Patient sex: F
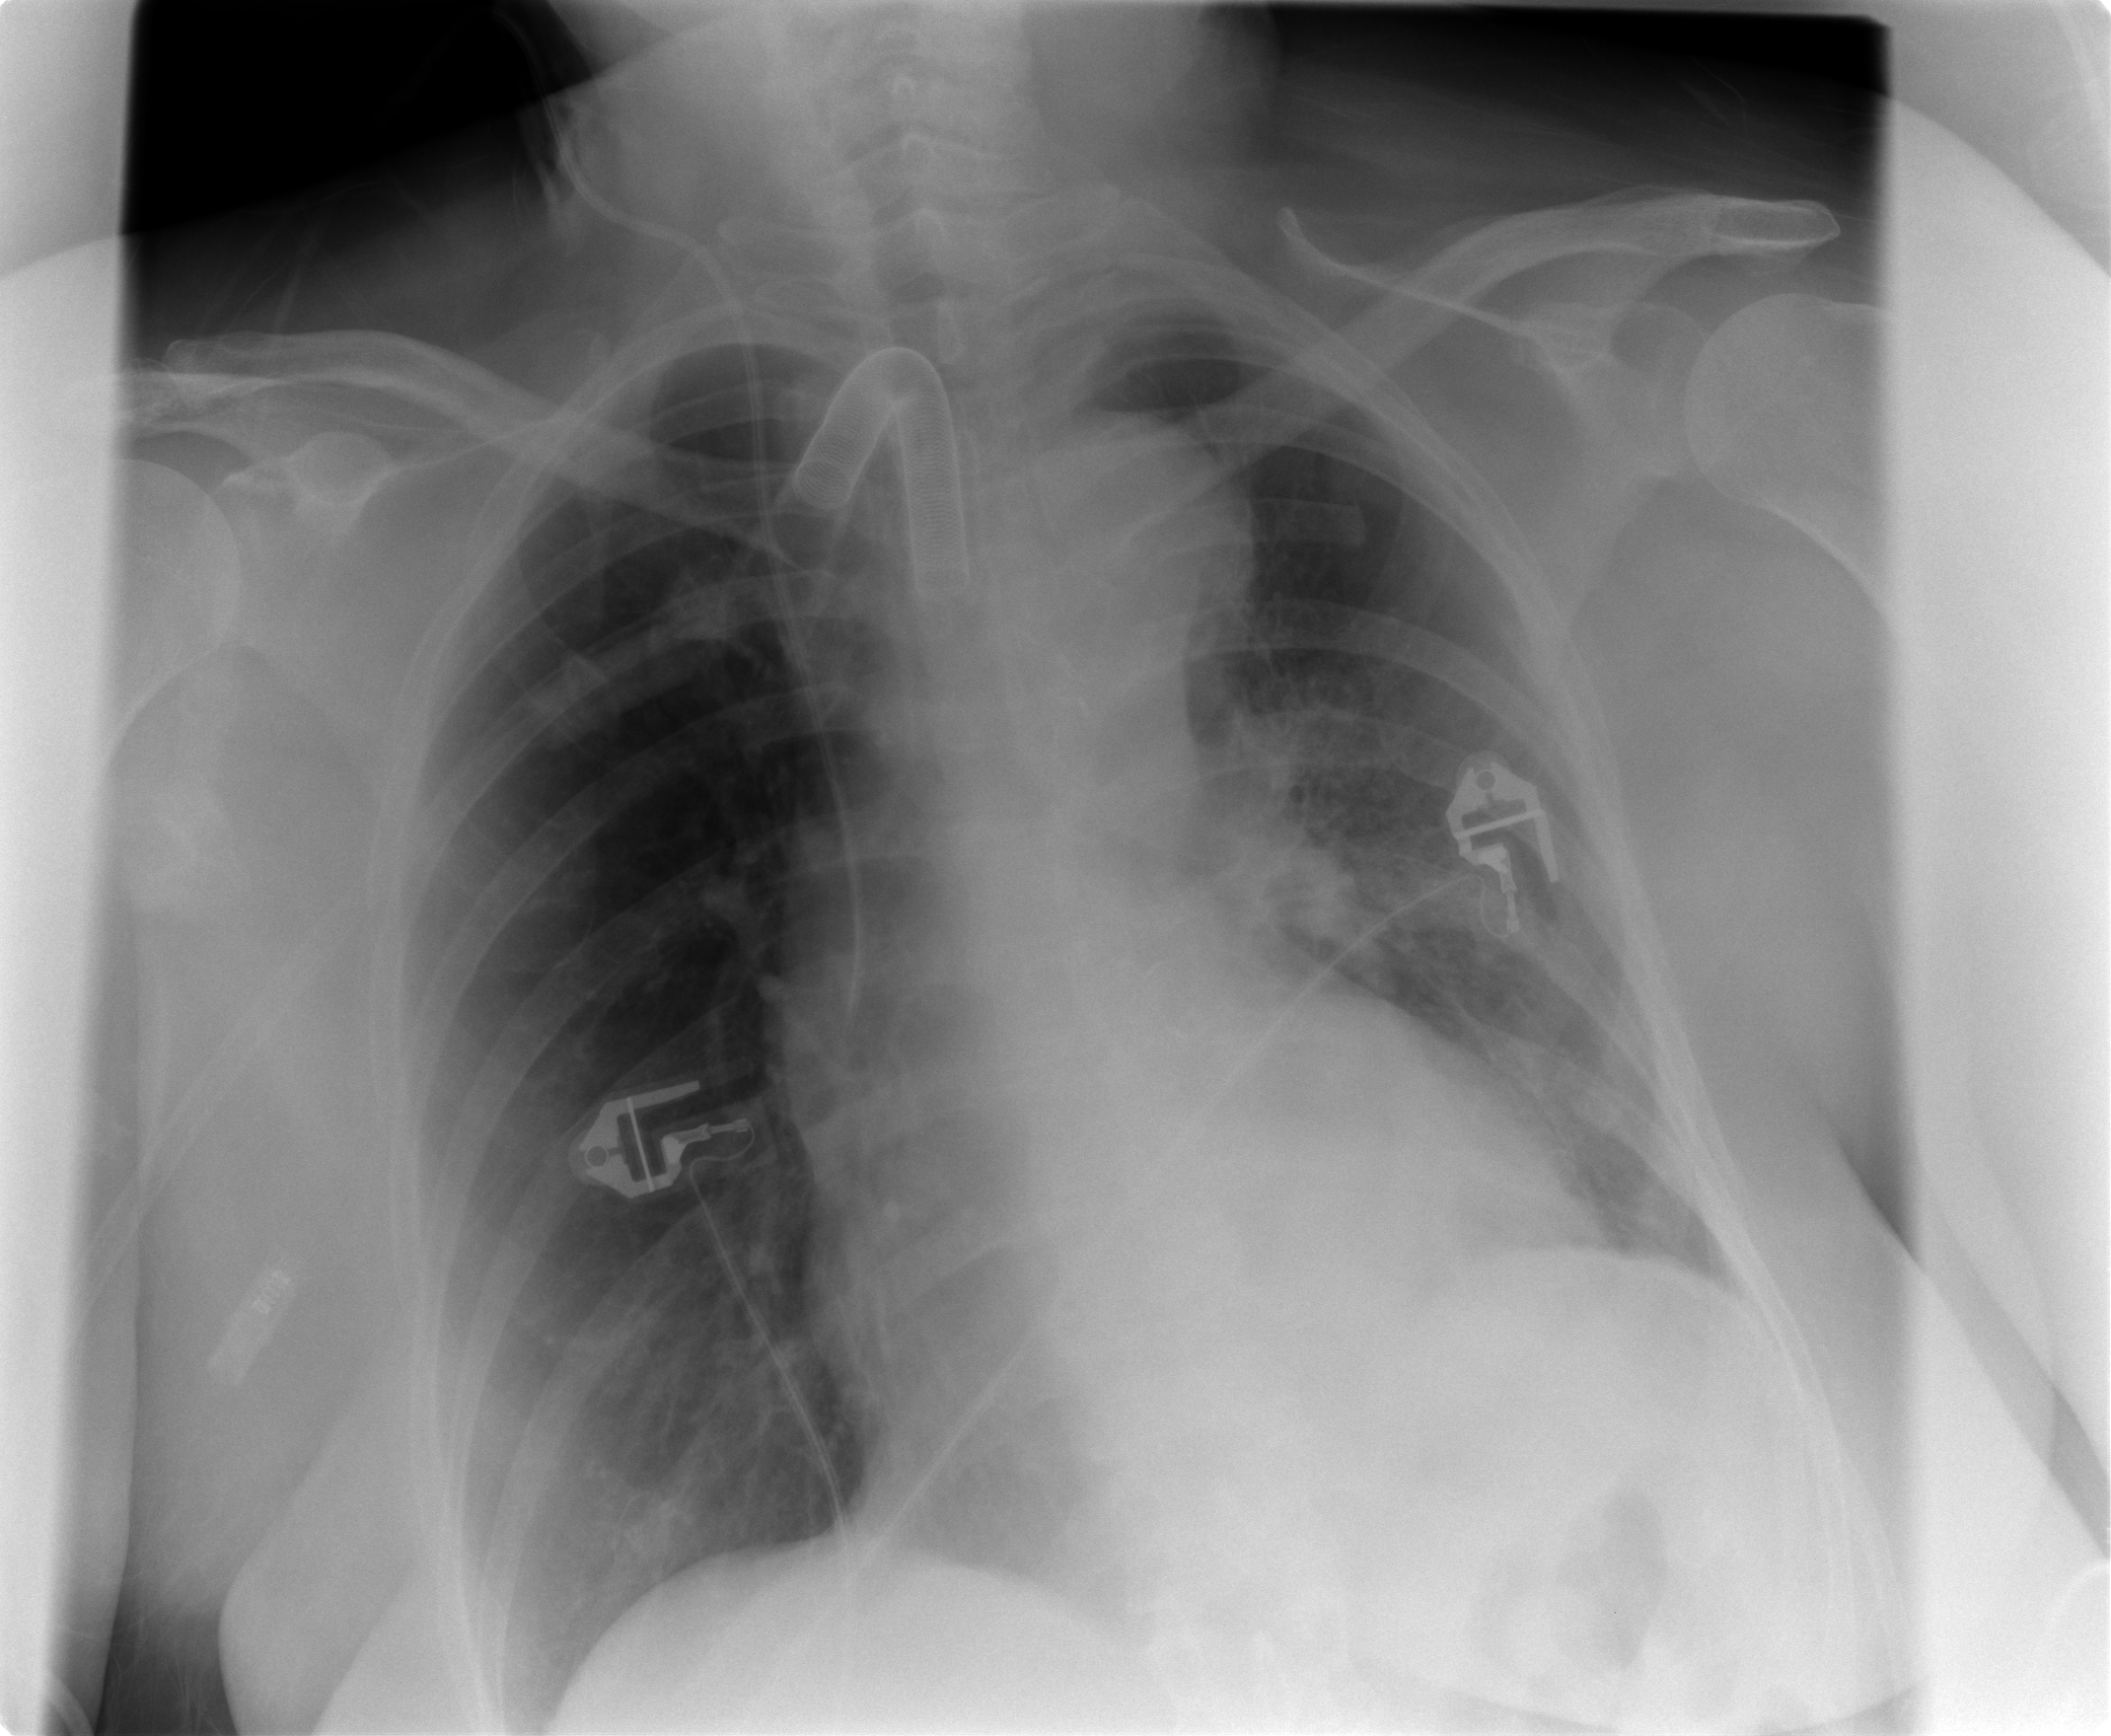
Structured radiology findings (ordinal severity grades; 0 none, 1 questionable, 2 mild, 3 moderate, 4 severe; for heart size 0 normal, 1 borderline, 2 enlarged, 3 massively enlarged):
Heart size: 2
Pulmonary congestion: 0
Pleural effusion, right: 0
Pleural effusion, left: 0
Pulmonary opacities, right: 0
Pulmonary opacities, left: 1
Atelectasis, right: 0
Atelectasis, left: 2